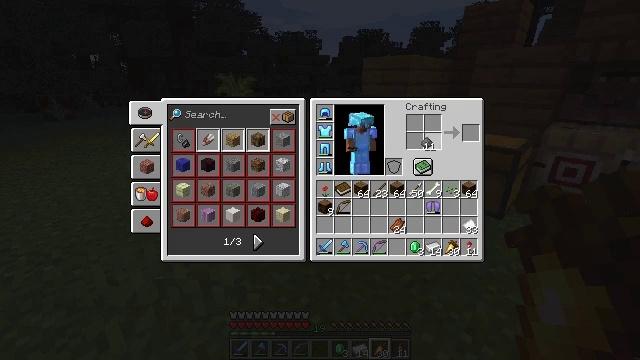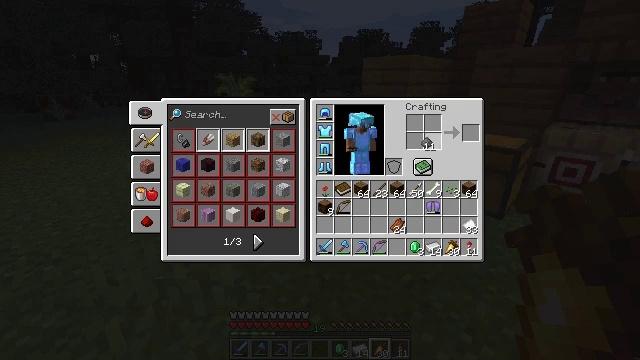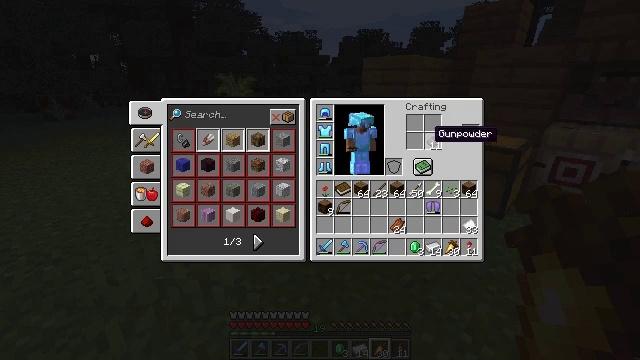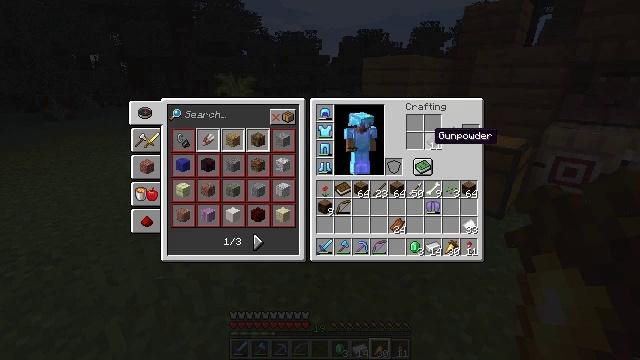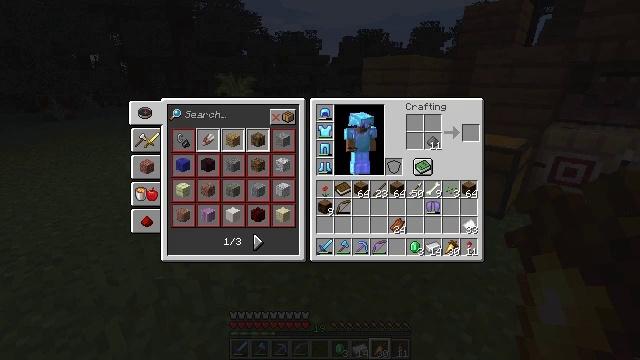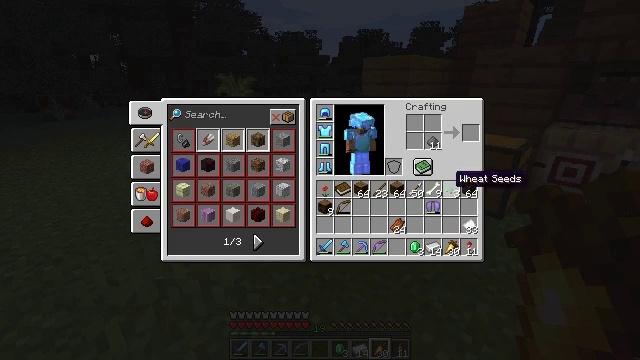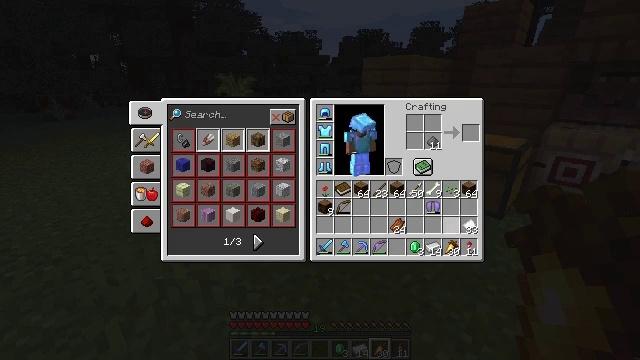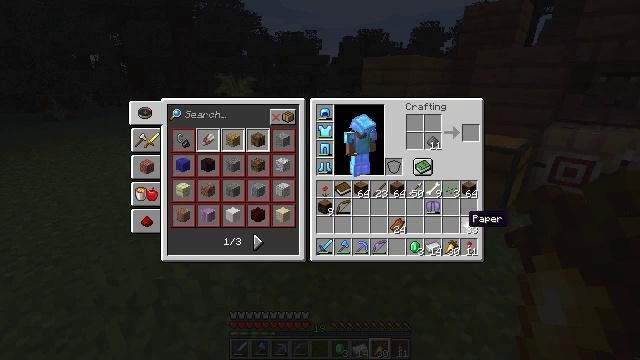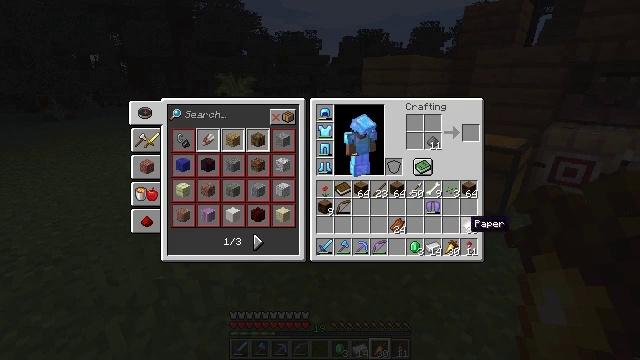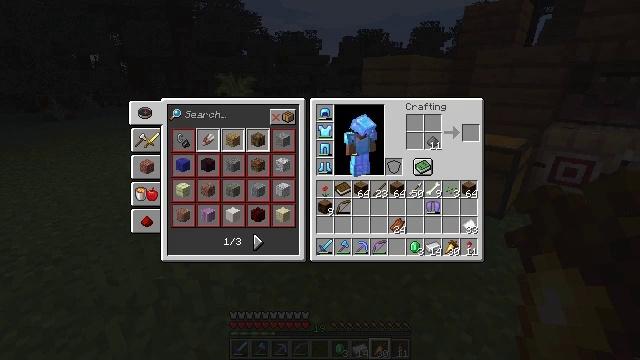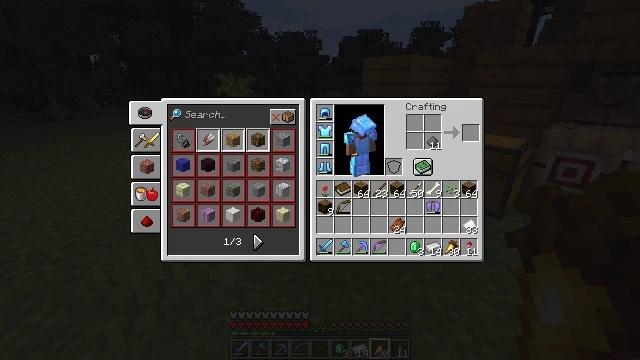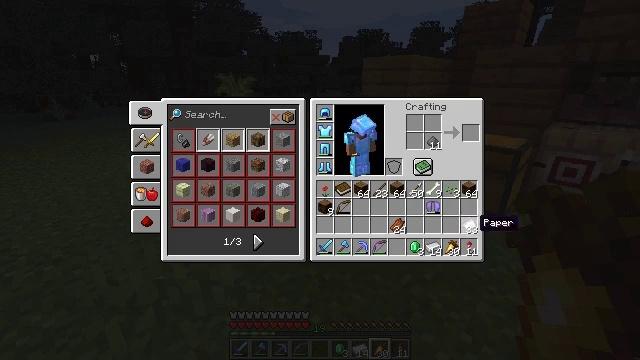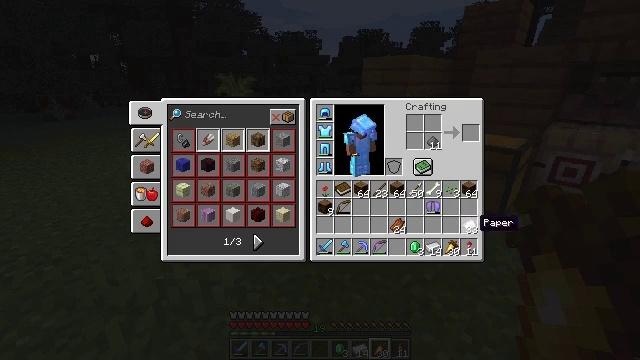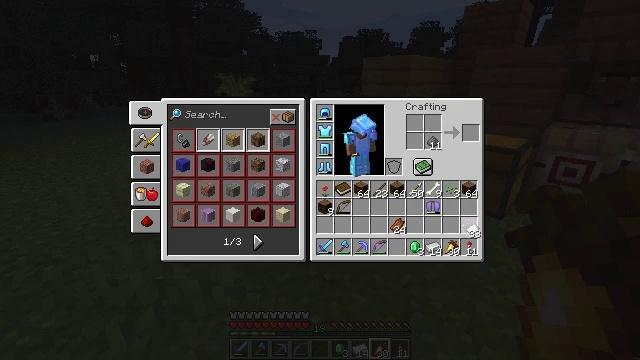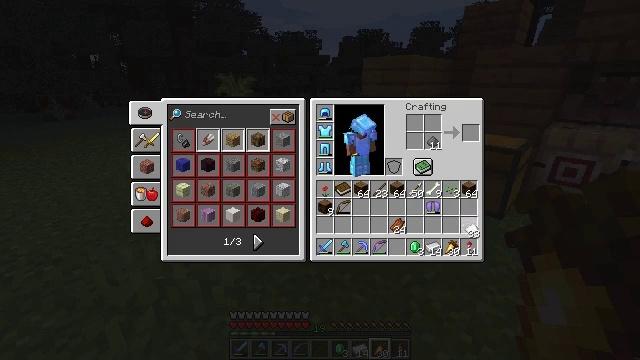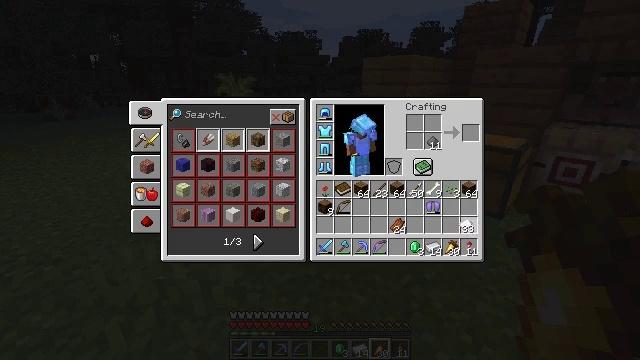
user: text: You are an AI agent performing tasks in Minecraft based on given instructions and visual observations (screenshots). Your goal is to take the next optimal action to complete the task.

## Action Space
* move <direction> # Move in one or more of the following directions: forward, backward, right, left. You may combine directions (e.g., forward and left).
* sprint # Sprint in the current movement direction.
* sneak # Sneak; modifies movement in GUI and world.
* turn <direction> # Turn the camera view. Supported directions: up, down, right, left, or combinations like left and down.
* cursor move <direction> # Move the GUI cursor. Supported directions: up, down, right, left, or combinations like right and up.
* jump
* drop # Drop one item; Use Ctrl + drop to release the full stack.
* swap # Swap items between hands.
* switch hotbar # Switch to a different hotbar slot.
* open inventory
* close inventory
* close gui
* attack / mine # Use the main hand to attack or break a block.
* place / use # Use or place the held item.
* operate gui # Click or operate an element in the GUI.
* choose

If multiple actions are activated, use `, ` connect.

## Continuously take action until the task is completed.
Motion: motion action
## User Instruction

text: Create a firework rocket in the crafting table.
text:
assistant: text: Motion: operate gui
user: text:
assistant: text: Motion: no_op
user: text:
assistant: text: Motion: no_op
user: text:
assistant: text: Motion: cursor move down
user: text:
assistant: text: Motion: cursor move right and down
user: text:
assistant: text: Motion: cursor move right and down
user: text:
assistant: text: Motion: cursor move down
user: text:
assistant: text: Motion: no_op
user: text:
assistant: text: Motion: no_op
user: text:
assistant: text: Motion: no_op
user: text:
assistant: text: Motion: no_op
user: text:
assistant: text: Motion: no_op
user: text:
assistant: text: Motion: operate gui
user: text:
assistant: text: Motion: operate gui
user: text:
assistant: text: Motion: no_op
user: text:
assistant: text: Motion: cursor move left and up
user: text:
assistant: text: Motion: cursor move up
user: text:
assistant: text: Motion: cursor move left and up
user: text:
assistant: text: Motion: cursor move left and up
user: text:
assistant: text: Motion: no_op
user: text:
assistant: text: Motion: no_op
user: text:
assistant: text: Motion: cursor move up
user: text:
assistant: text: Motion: no_op
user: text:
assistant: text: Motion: operate gui
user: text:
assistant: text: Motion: operate gui
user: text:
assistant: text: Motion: operate gui
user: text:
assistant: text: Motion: no_op
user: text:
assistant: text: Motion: no_op
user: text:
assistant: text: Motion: cursor move right
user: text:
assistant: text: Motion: cursor move right